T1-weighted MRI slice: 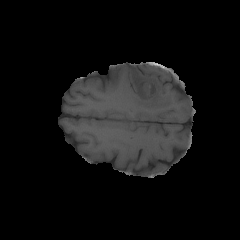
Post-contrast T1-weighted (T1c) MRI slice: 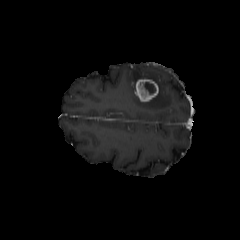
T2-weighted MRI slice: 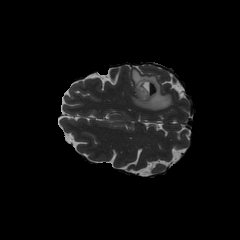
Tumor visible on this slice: yes